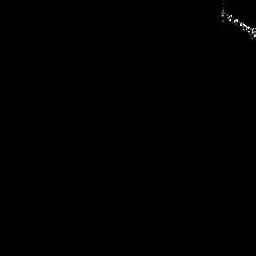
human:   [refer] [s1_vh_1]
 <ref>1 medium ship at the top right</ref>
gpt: <box>[[84, 1, 99, 14, 0]]</box>